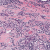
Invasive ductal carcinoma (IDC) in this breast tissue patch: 1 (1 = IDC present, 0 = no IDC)